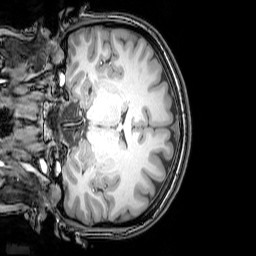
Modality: T1w
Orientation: coronal
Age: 25
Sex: female
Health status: healthy
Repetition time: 0.081 s
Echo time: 0.037 s